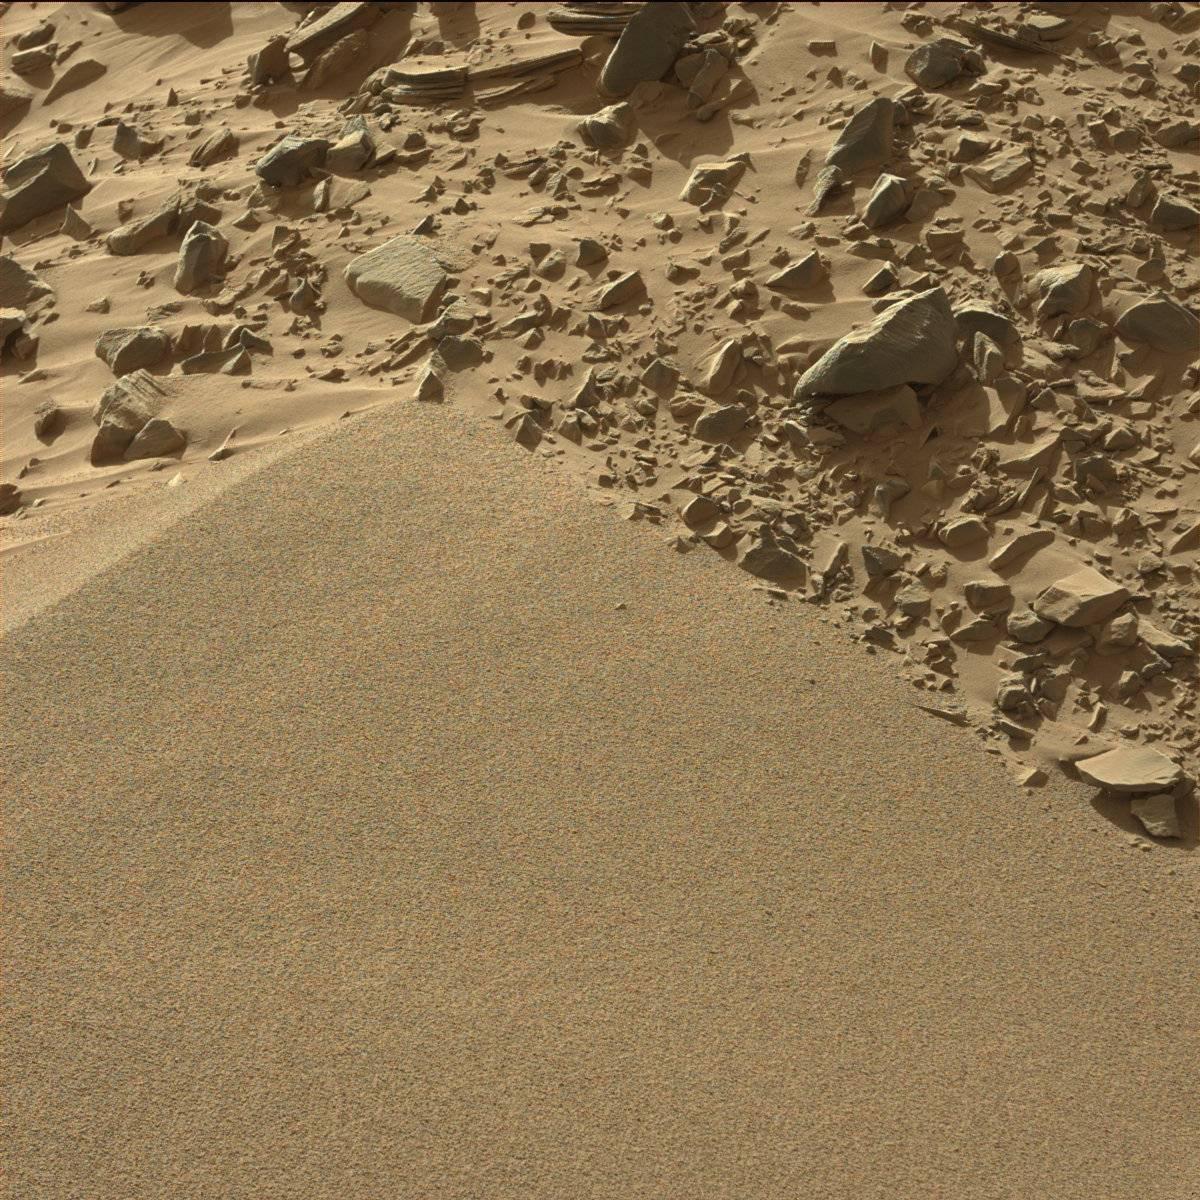
Terrain classes present: Bedrock, Sand / Soil